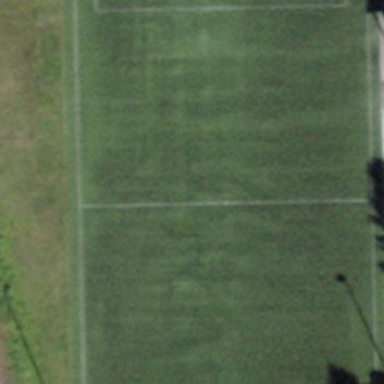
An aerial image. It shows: Artificial turf pitch for leisure activities.